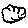
Label: cloud